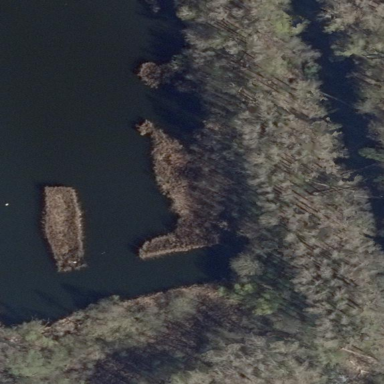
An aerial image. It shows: Wetland area dominated by reedbeds.